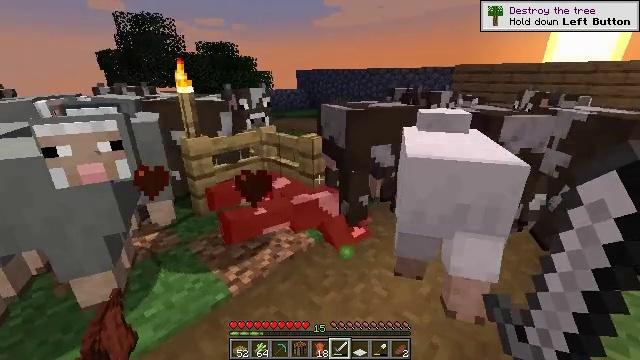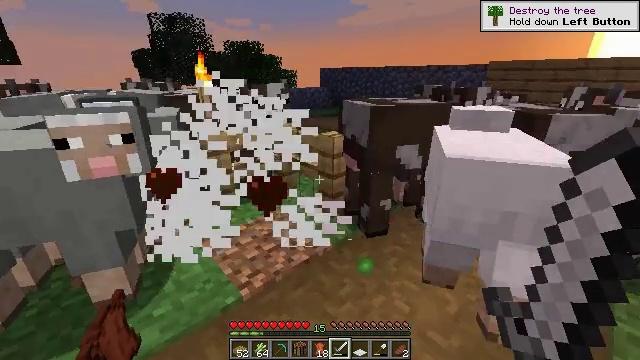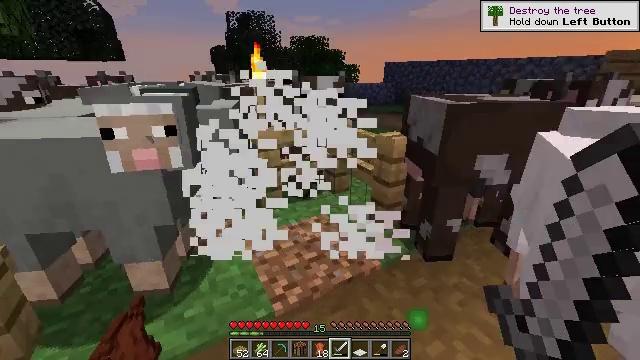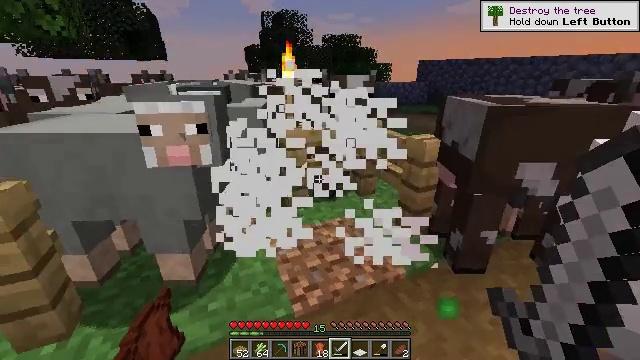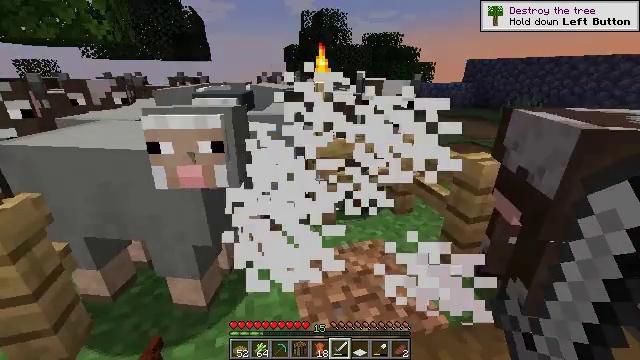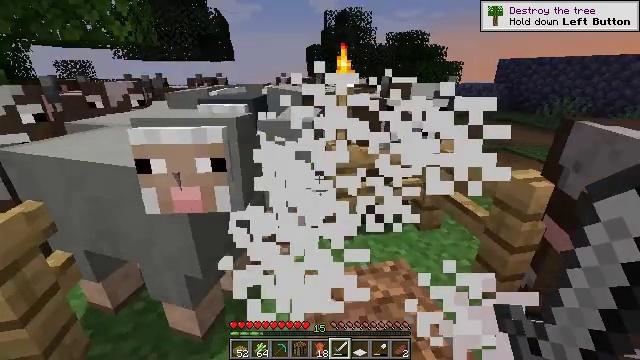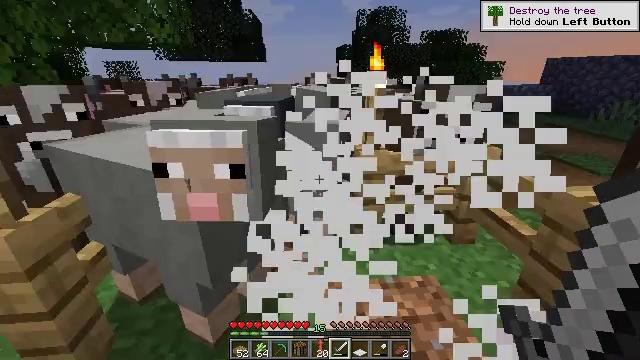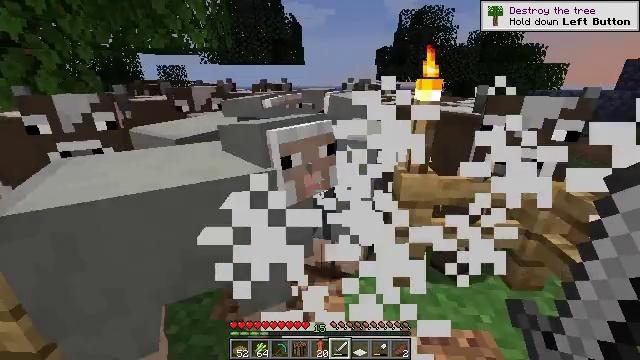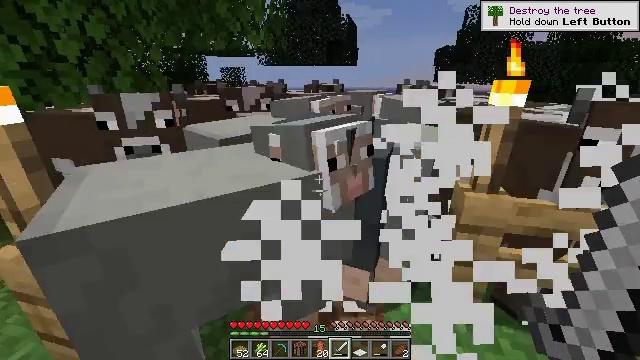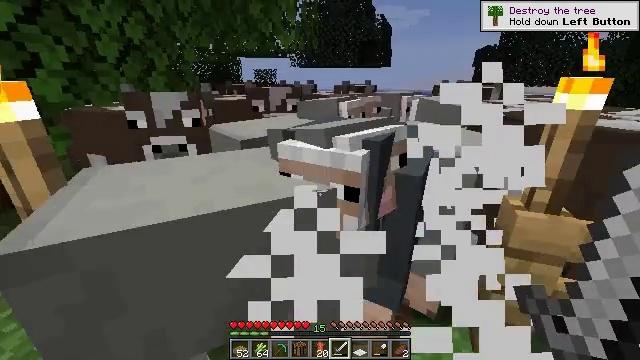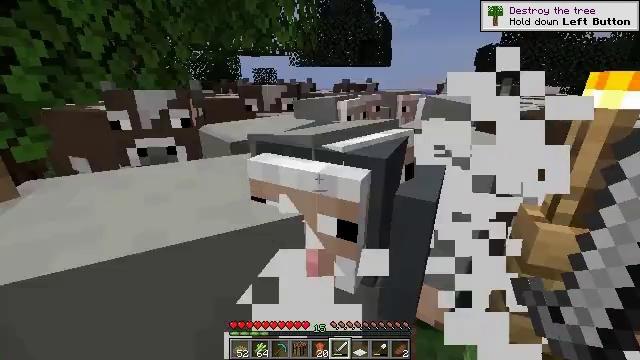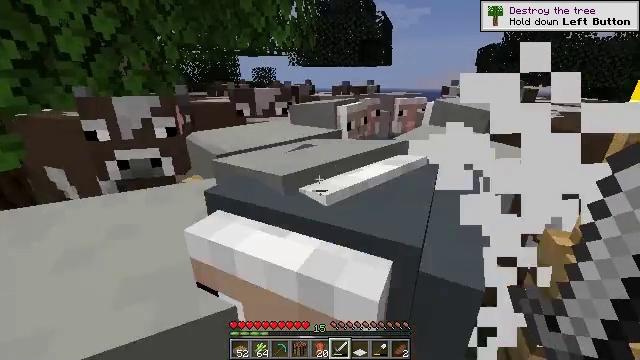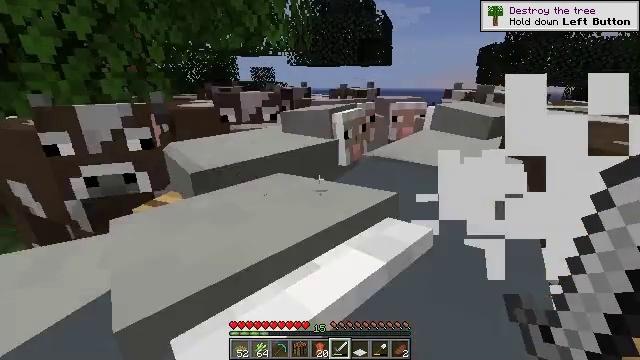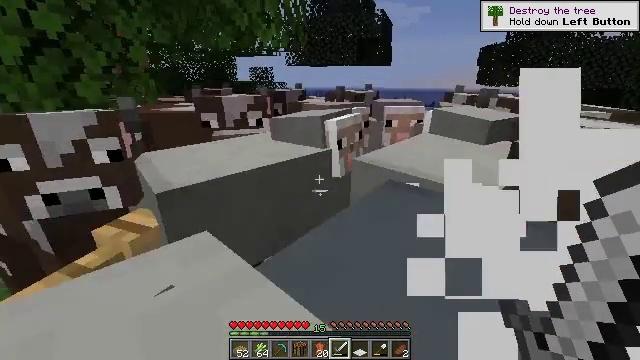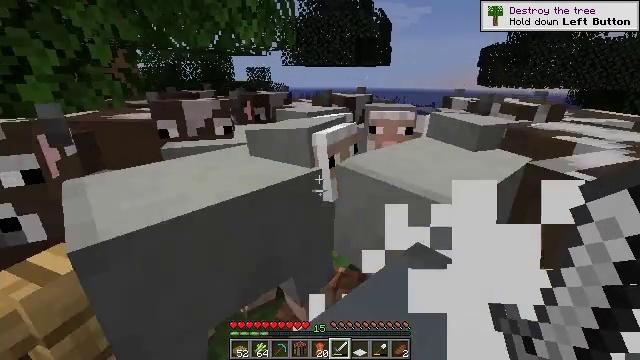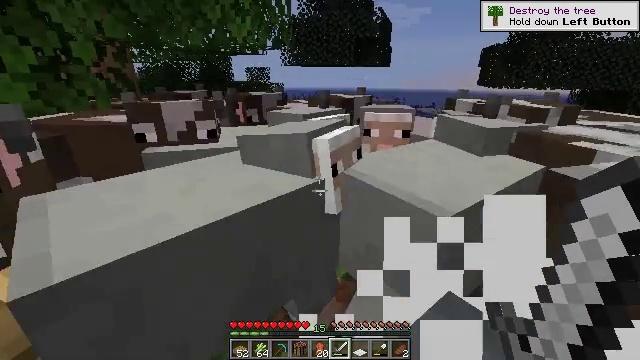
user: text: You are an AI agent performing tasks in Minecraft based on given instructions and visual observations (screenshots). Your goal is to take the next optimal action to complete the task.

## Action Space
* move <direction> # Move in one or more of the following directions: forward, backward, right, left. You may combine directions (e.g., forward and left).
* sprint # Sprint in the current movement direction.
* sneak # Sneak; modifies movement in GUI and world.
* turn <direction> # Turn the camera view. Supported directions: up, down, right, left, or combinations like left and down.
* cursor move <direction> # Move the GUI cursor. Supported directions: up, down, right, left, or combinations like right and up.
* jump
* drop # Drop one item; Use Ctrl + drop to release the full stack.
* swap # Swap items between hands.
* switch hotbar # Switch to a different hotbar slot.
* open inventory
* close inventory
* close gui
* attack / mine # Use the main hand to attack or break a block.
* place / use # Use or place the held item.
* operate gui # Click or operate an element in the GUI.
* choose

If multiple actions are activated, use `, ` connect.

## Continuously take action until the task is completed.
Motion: motion action
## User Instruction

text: Combat the cow.
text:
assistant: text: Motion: move forward, turn left
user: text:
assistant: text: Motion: move forward, turn left
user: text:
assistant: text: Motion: move forward, turn left
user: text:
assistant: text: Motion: move forward, turn left
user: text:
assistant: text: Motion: move forward, turn left
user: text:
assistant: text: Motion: move forward, turn left
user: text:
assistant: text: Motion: move forward, turn left
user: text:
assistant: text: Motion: move forward, turn left
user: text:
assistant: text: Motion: move forward, turn left
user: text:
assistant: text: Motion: move forward
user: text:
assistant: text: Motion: move forward
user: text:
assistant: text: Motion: move forward
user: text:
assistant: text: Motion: move forward
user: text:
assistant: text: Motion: move forward
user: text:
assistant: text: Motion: move forward
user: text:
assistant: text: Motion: turn left
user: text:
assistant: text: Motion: turn left
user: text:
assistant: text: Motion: turn left
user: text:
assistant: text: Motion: turn left
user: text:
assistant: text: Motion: turn left
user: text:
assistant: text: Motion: turn left
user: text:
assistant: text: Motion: turn left
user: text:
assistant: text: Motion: turn left
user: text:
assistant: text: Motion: move forward, turn left
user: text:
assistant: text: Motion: move forward, turn left
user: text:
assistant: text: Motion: move forward, turn left
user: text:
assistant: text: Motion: move forward, turn left
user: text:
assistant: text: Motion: move forward, turn left
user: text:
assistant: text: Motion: move forward, turn left
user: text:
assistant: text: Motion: move forward, turn left